Question: I use extjs mvc and have a column that has renderer
'''
{
text: __('Profiler.Personage.Settings.Active'),
name: 'AdminDeny',
renderer: function (value, metaData, record, row, col, store, gridView) {
if (value == null || value == true) {
return '<a class="Deactive" href="javascript:void(0);"><img src="' + icon.Deactive + '" alt="Is Default" title="' + __('Profiler.Personage.PhoneGrid.IsDefault') + '" class="grid-icon" /></a>';
} else {
return '<a href="javascript:void(0);"><img src="' + icon.IsDefault + '" alt="Is Default" title="' + __('Profiler.Personage.PhoneGrid.IsDefault') + '" class="grid-icon" /></a>';
}
}
'''

when click on 'a' i want get value of cell in controller
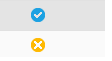
Answer: It's a simple. You need use actioncolumn:
'''
{
text: 'Is active',
xtype: 'actioncolumn',
align: 'center',
dataIndex: 'is_active',
width: 70,
renderer: function (value, metaData, record, row, col, store, gridView) {
if (value == null || value == true) {
return '<img action="disable" src="/path/to/image.png" title="Some title" class="grid-icon" />';
} else {
return '<img action="enable" src="/path/to/image.png" alt="Is Default" title="Some title" class="grid-icon" />';
}
}
}
'''
And in youre controller:
'''
init:function() {
this.control({
...
'panel[itemId=mygrid] actioncolumn': {
click: function(grid, cell, row, col, e) {
var record = grid.getStore().getAt(row),
action = e.getTarget('.grid-icon', 3, true).getAttribute('action'),
message;
if(action == 'enable') {
message = 'Clicked "enable" for '+record.get('name');
}else if(action == 'disable') {
message = 'Clicked "disable" for '+record.get('name');
}
alert(message);
}
}
...
});
...
}
'''
See live example on github:
<URL>